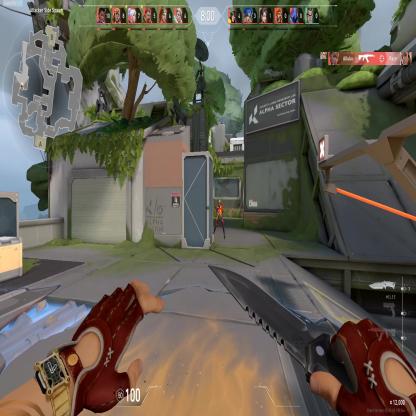
Label: enemy